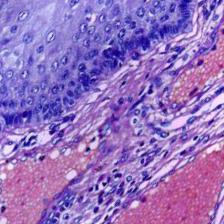
Diagnosis: Normal